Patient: sex M, age 29
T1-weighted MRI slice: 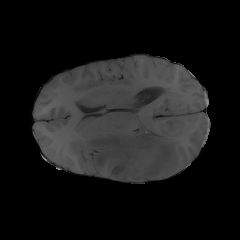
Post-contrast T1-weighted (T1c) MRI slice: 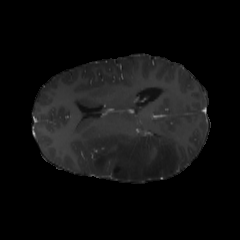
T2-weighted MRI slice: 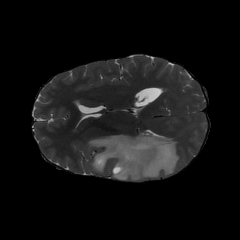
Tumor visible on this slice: yes
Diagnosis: Astrocytoma, IDH-mutant
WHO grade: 4